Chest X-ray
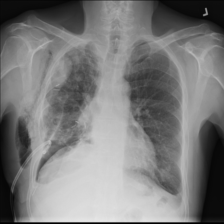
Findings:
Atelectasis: negative
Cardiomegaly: negative
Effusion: negative
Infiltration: negative
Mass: negative
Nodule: negative
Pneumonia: negative
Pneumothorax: negative
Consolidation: negative
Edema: negative
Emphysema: negative
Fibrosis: negative
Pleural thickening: negative
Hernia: negative